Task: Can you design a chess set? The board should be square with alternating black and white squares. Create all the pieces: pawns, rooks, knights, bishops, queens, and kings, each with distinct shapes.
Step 5175:
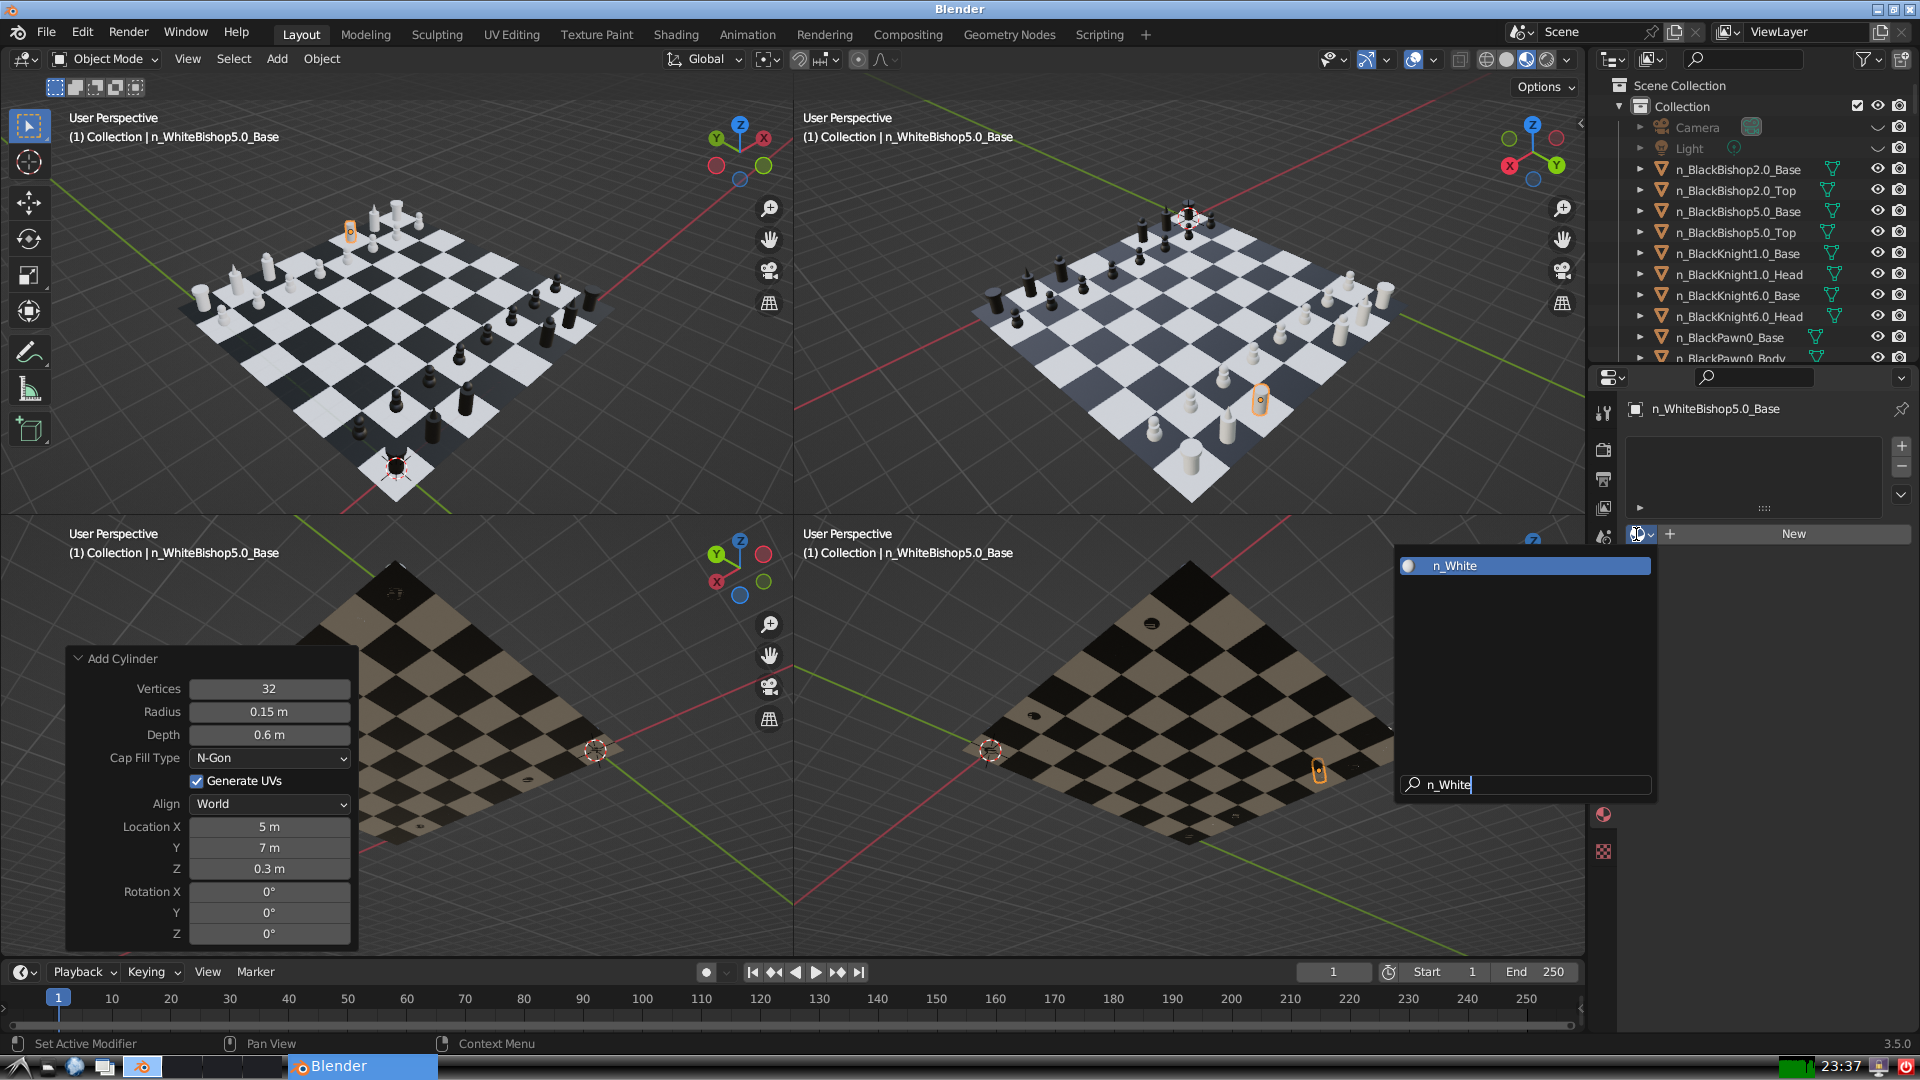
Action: {"key_press": ['Return']}